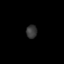
Tissue: skin
Cell type: Others
Senescence score: 0.6814
Nuclear area (px): 142
Mean DAPI intensity: 54.683